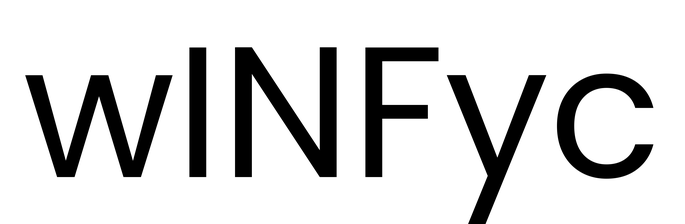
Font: Poppins-Regular